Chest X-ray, PA view. Patient: 29 years old, sex M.
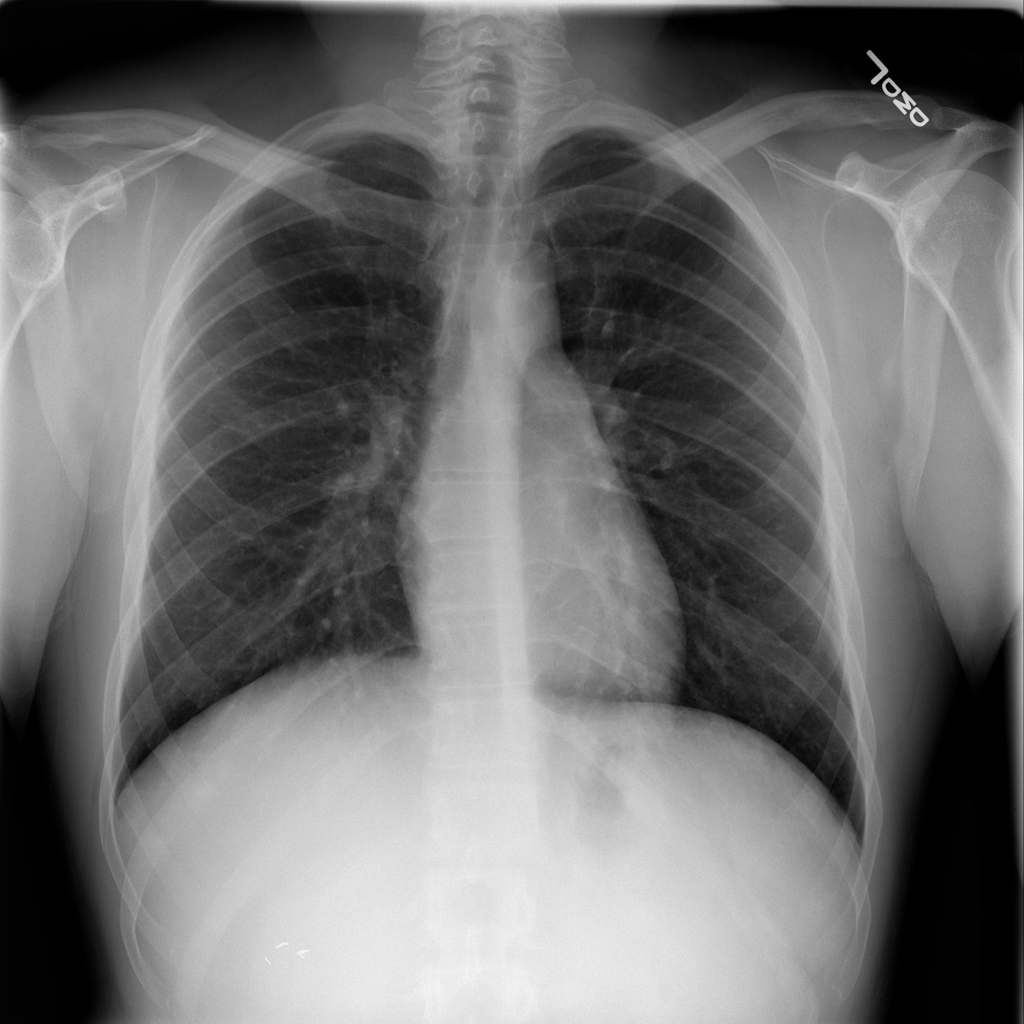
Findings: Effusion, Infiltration